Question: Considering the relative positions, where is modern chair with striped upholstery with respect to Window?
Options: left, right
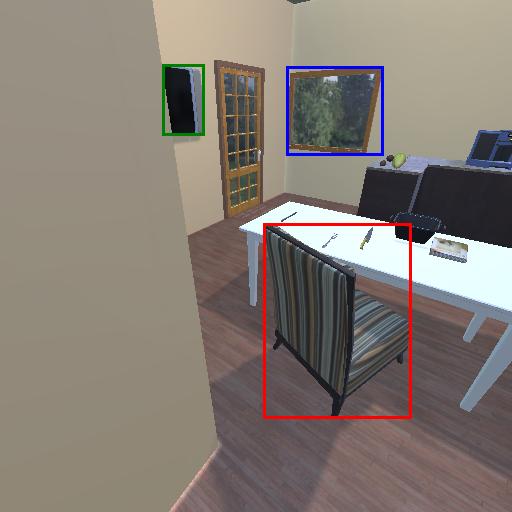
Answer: left